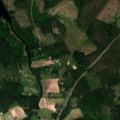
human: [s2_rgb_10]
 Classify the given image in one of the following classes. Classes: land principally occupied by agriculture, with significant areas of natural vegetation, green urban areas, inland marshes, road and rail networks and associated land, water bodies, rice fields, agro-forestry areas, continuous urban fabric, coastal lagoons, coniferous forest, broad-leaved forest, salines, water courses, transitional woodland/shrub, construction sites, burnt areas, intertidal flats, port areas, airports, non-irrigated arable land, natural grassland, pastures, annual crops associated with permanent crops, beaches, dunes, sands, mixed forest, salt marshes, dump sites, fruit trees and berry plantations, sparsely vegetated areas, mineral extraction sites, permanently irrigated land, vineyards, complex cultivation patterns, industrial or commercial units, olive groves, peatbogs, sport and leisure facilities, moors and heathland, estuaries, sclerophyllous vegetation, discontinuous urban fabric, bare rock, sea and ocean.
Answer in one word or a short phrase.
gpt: land principally occupied by agriculture, with significant areas of natural vegetation, coniferous forest, mixed forest, water bodies